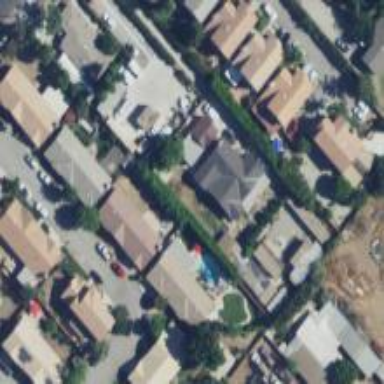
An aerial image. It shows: Residential area consisting of single-family homes.